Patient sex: M
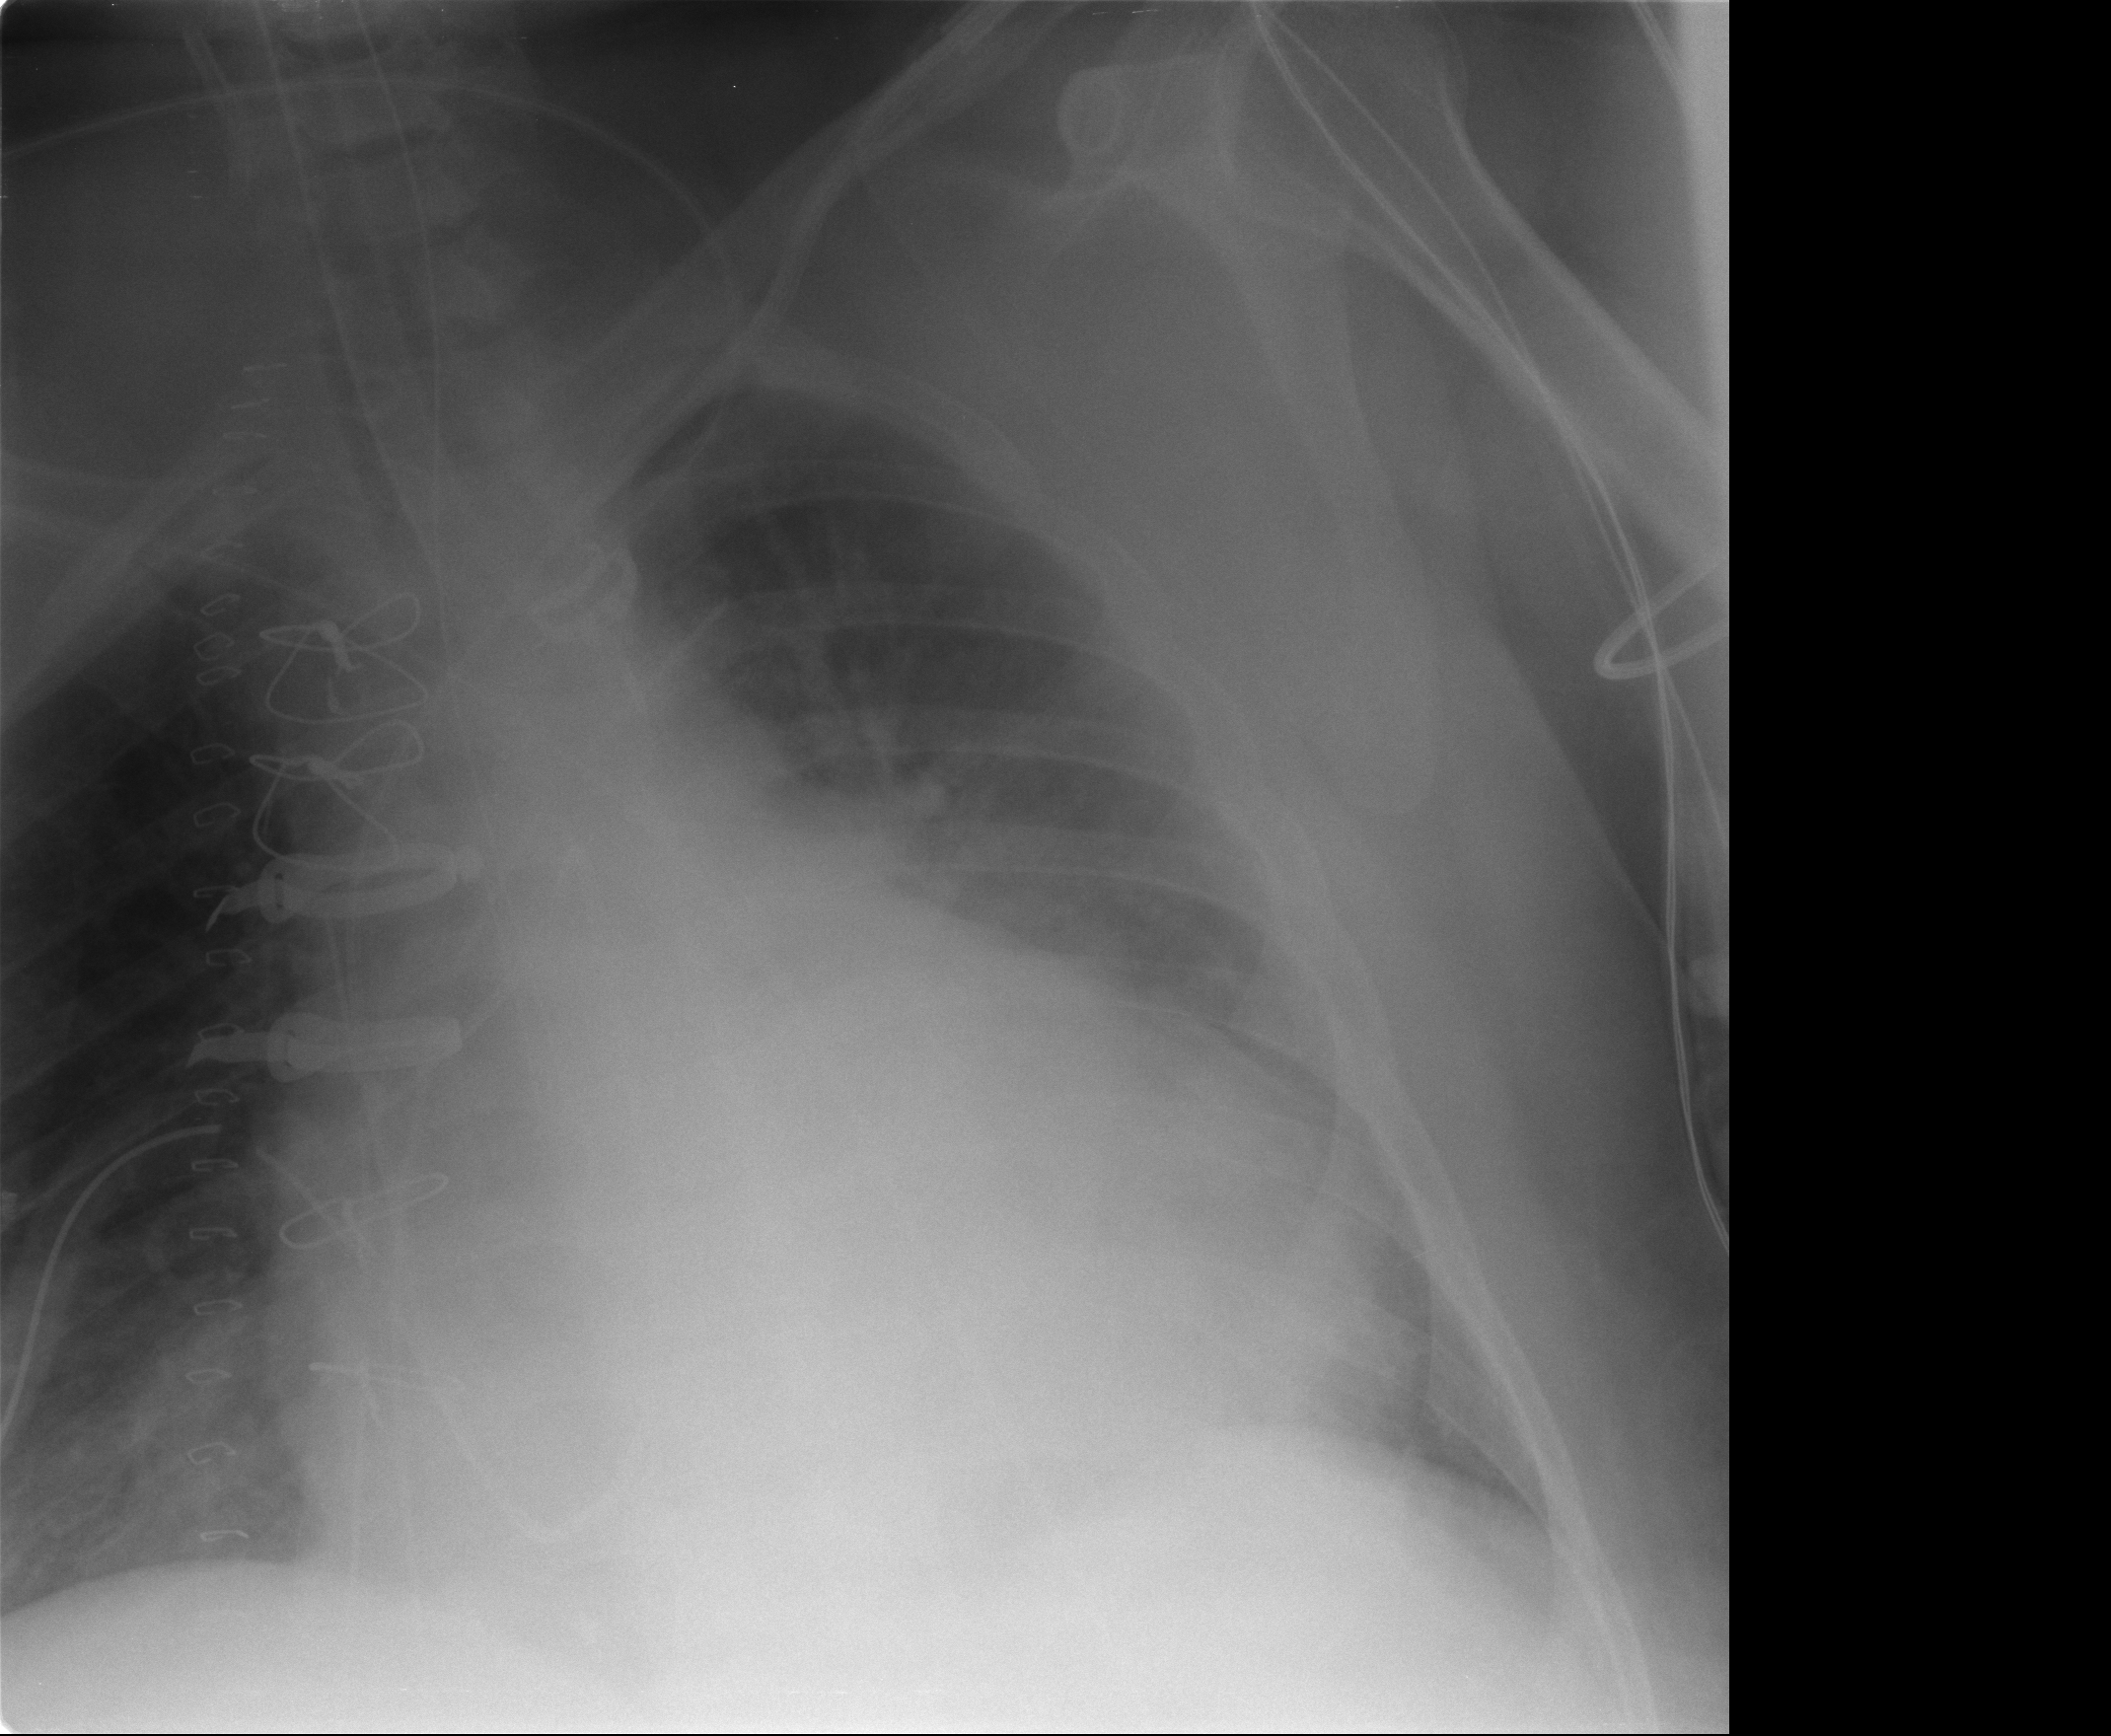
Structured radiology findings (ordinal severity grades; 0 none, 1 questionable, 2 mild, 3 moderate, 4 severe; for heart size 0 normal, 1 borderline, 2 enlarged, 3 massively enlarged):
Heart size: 3
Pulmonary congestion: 2
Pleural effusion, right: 0
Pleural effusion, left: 1
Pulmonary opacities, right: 2
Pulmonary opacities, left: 0
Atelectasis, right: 2
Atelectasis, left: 2